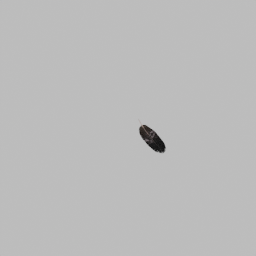
Label: animals